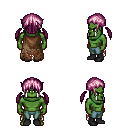
a pixel art fantasy rpg character, male body template, orc, green skin, brown tattered cape, teal pants, pink twin-tailed hairstyle, black shoes, four views (front, back, left, right), 2x2 character sprite sheet, small pixel art, hard edges, no anti-aliasing